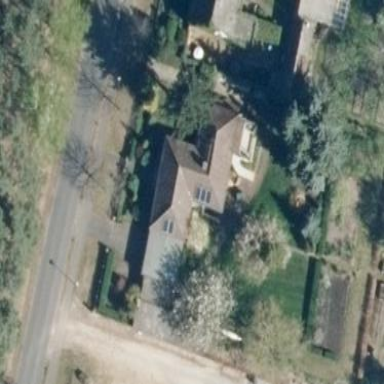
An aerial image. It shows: Residential building with gabled roof.